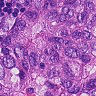
Metastatic tissue present: yes